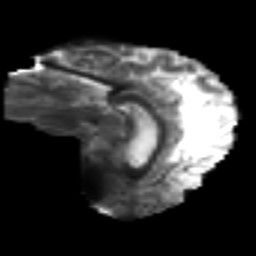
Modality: T2w
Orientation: sagittal
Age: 41
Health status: ill
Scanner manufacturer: philips
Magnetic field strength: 3 T
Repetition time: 9 s
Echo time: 0.127 s